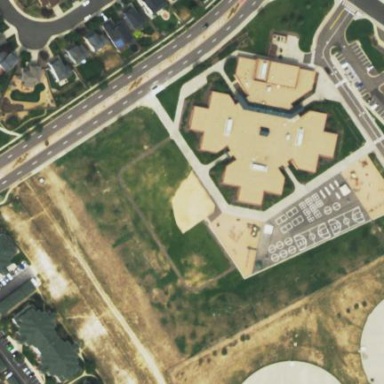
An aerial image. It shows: School building.